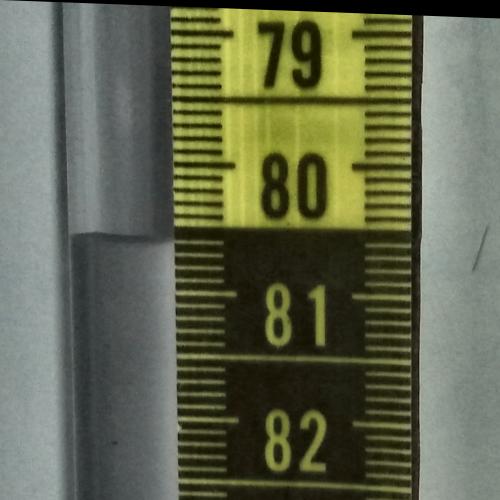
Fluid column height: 80.6 cm